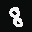
Label: 8